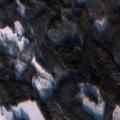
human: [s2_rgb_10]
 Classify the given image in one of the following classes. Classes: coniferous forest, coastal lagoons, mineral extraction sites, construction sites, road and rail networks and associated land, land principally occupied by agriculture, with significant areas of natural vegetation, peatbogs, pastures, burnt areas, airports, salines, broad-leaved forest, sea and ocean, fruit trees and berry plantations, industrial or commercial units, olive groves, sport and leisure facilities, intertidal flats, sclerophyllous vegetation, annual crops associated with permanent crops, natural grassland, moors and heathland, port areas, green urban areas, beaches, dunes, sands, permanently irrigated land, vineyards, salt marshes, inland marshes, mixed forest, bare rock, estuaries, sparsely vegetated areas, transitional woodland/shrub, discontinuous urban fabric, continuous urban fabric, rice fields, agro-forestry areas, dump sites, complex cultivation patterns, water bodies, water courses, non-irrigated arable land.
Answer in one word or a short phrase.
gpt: coniferous forest, mixed forest